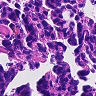
Metastatic tissue present: no